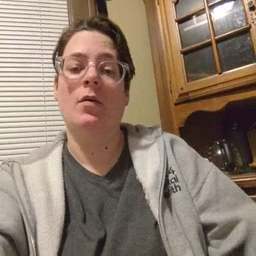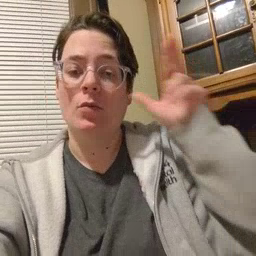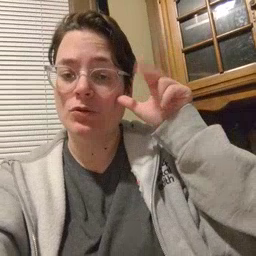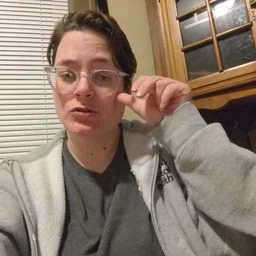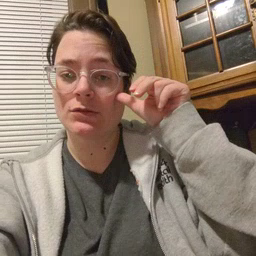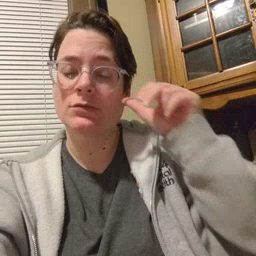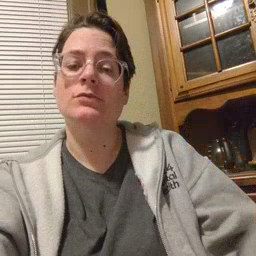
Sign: horse